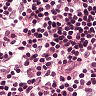
Metastatic tissue present: no